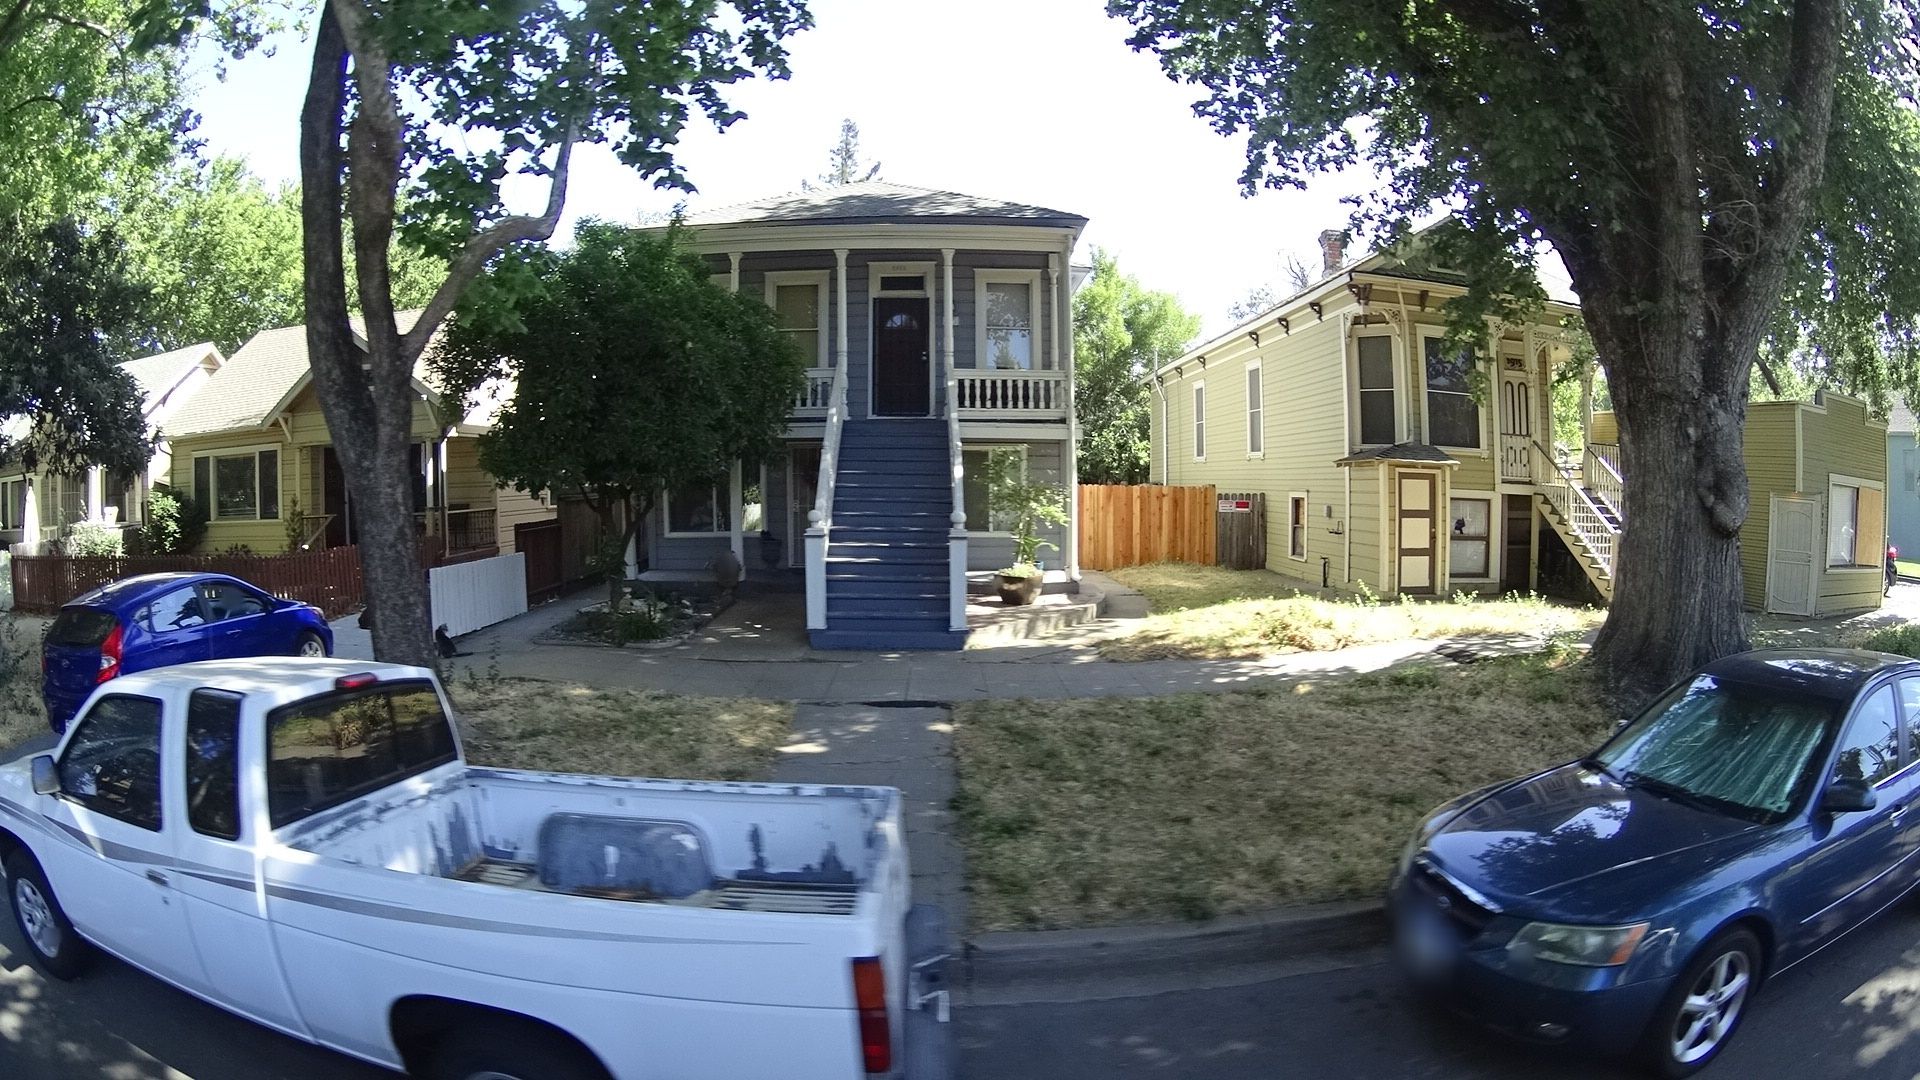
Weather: clear
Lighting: day
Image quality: good
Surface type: walking surface
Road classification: tertiary
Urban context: urban centre
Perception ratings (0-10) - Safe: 5.46, Lively: 8.1, Beautiful: 5.1, Boring: 4.85, Depressing: 1.62, Wealthy: 6.54